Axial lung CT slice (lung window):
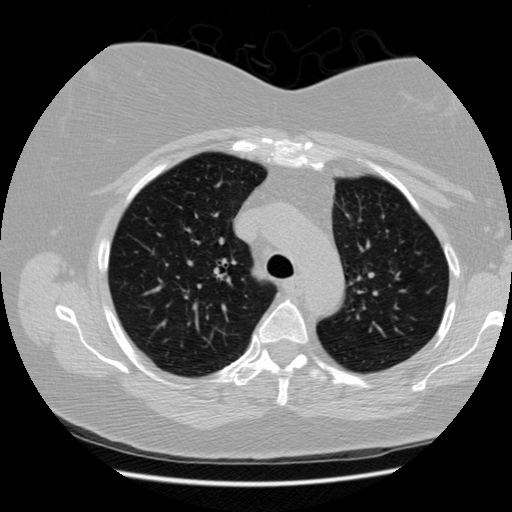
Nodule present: no